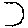
Label: hexagon